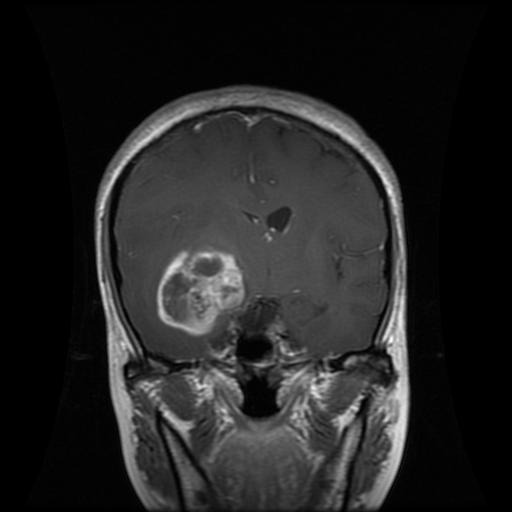
Label: glioma